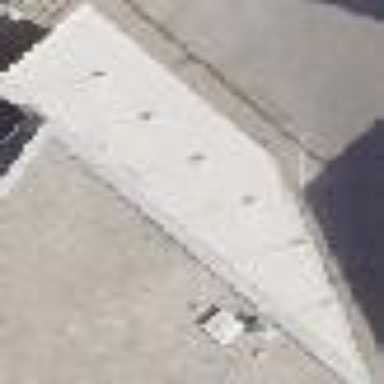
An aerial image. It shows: View of roof of building.